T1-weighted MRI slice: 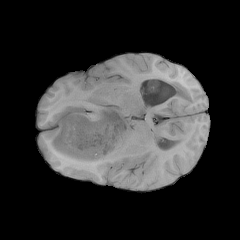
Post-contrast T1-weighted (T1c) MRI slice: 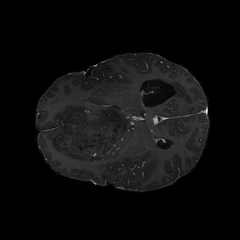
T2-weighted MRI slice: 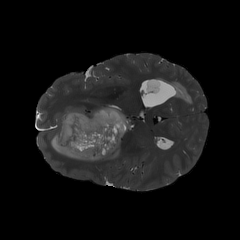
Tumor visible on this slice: yes